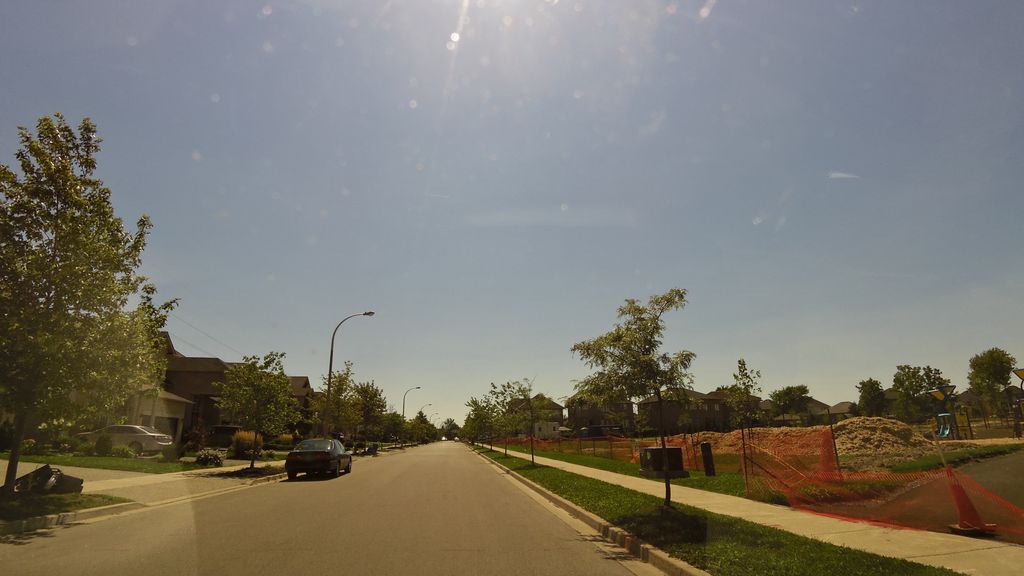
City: hamilton